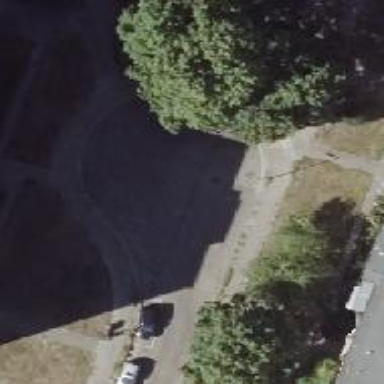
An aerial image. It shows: Turning circle on the road.